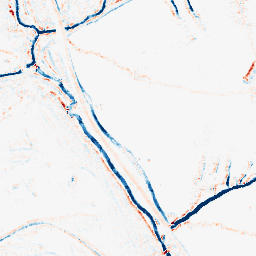
Category: morphological
Decomposition family: morphological_rect
Decomposition parameters: operation: average
width: 5
height: 5
Upsampling method: regularized
Upsampling parameters: scale: 2
lambda_reg: 0.01
Upsampling scale: 2